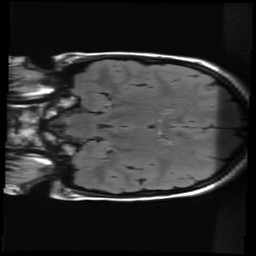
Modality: FLAIR
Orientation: coronal
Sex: female
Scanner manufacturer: ge
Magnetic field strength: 3 T
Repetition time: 9 s
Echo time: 0.1216 s